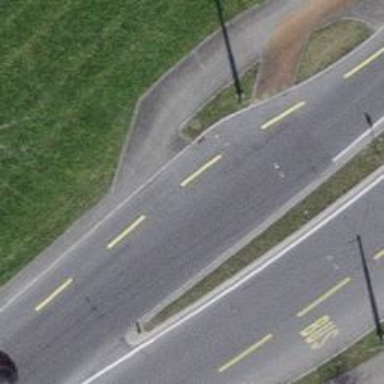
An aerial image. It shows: Primary highway with asphalt surface and dedicated cycle lane. The presence of trolley wires indicates the likelihood of electric buses or trams in the area.